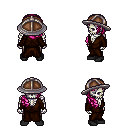
a pixel art fantasy rpg character, male body template, skeleton, brown robe, gold greaves, pink right-swept hairstyle, chain helm, black shoes, four views (front, back, left, right), 2x2 character sprite sheet, small pixel art, hard edges, no anti-aliasing